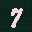
Label: 7